Question: I have created a simple ERD for a cultural site. Are these relationships correct?
cul_categories ( ||-----|<- ) cul_pages // Travel has at least one page
cul_categories ( ||-----O-<- ) sub_categories //e.g Arts---->Music, painting etc. ,or there can be, for example, a Travel which has no sub-category.
sub_categories ( ||-----|<- ) cul_pages // if we have Music then at least one page for it.

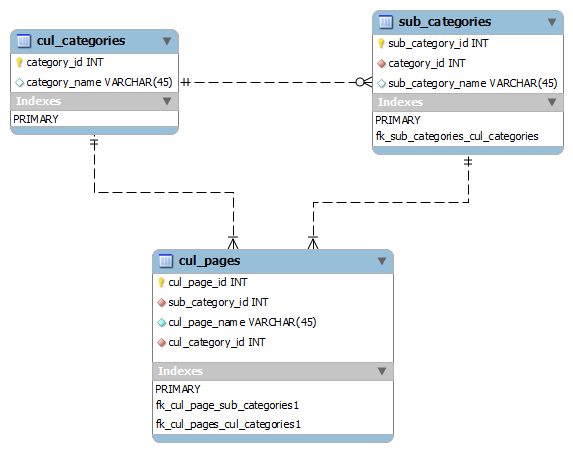
Answer: Hard to be sure if it's correct, but there is a problem. You cannot enforce the rules about "pages" being in EITHER a category OR a subcategory, because you can't make the foreign key columns not-null.
To avoid this, you could change the model as follows:
'''
TABLE: Category
-------------------
CategoryID (PK)
ParentCategoryID (FK)
Name
TABLE: Page
--------------
PageID (PK)
CategoryID (FK)
...
'''
This allows you to create a NOT NULL foreign key relationship from Page to Category; categories with a NULL ParentCategoryID are "top level" categories, and categories with a parentCategoryID are subcategories.
Sample data:
'''
Category
CategoryID ParentCategory Name
-----------------------------------------
1 null Arts
2 1 Painting
3 1 Music
4 null Travel
Page
PageID CategoryID Name
-------------------------------------
1 2 Page about painting
2 3 Page about music
3 3 Another page about music
4 4 Page about travel
'''